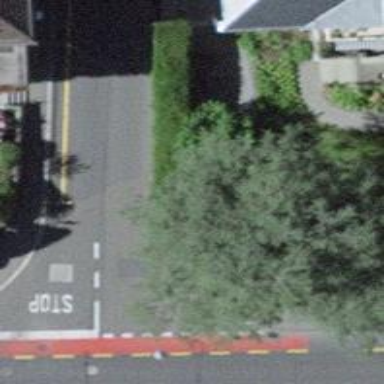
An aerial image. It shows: Kerb barrier.